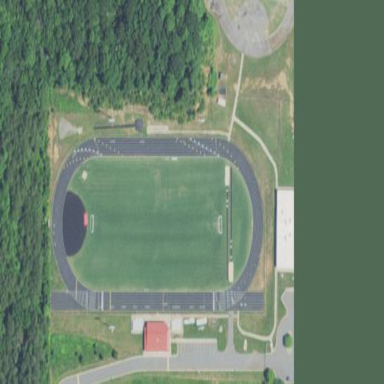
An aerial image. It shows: Athletic track located in leisure land area.